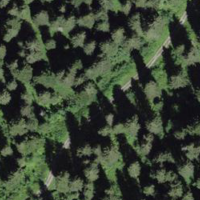
EUNIS habitat code: 43
Species observed at this site:
Equisetum sylvaticum